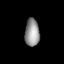
Tissue: lung
Cell type: Endothelial cells
Senescence score: 0.5561
Nuclear area (px): 393
Mean DAPI intensity: 146.565